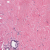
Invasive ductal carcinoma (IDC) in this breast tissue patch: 0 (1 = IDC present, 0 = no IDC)